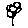
Label: flower